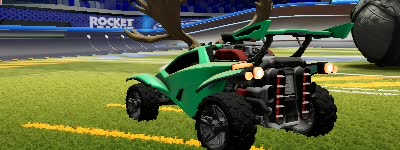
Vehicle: octane